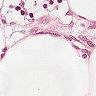
Metastatic tissue present: no